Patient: sex M, age 47
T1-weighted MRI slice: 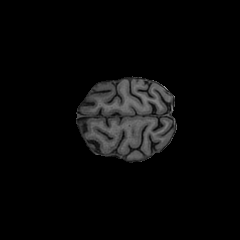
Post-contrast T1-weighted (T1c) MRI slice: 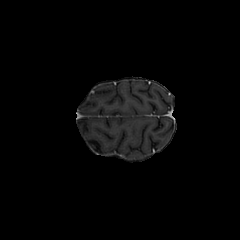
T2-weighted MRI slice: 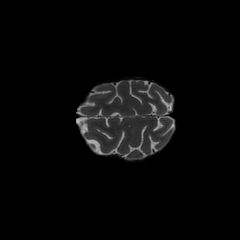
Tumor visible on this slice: no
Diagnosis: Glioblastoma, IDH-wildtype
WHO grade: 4